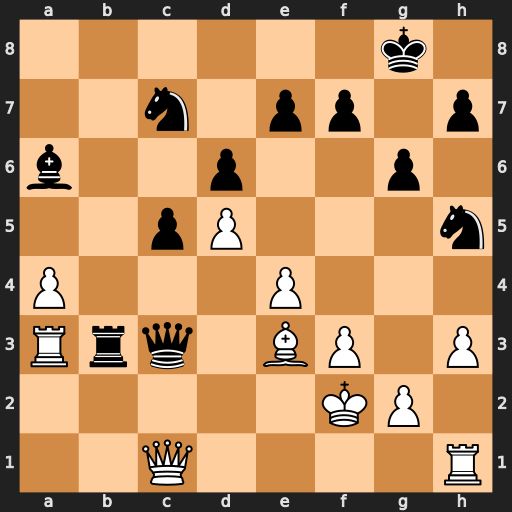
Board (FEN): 6k1/2n1pp1p/b2p2p1/2pP3n/P3P3/Rrq1BP1P/5KP1/2Q4R
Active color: w
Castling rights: -
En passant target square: -
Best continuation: Qxc3 Rxc3 Rxc3